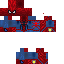
A male human skin with dark skin, wearing brown helmet dressed in a red suit and red pants, featuring a closed mouth.